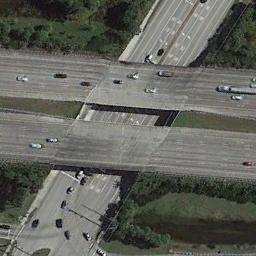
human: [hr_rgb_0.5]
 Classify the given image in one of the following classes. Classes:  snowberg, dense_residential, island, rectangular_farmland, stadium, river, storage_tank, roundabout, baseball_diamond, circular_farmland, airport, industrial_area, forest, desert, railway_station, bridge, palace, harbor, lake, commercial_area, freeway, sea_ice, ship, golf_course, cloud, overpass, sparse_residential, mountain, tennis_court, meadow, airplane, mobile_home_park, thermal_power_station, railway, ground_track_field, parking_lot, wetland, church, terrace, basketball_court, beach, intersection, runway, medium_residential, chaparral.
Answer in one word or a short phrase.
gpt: overpass